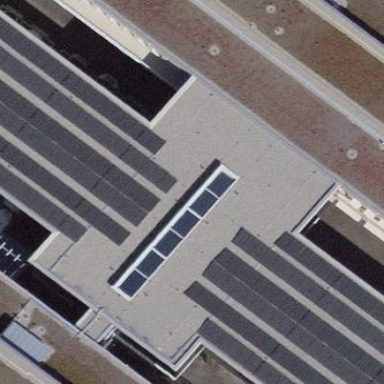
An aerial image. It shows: Solar power generator.